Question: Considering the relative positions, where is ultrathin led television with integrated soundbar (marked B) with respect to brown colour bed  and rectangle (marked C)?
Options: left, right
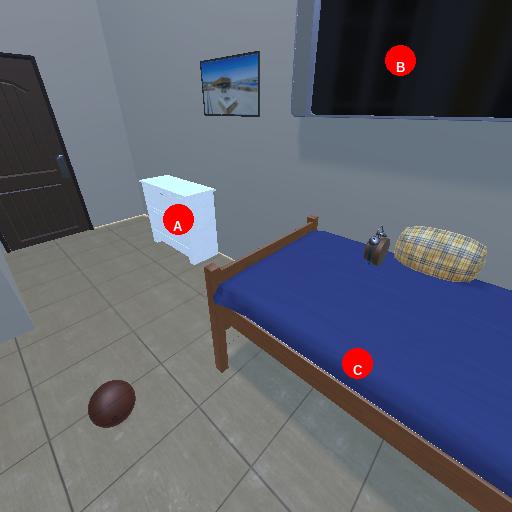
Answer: left